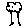
Label: tree